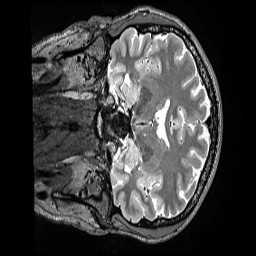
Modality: T2w
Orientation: coronal
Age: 39
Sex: male
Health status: ill
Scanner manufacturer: siemens
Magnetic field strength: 3 T
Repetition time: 3.2 s
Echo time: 0.564 s